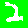
Digit: 2